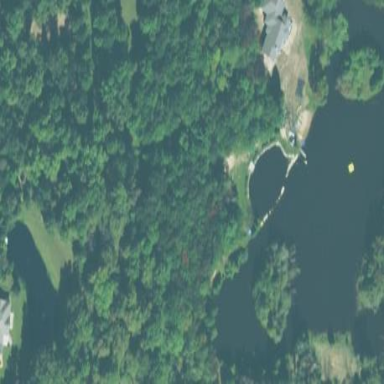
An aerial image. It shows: Peaceful pond surrounded by nature.